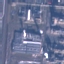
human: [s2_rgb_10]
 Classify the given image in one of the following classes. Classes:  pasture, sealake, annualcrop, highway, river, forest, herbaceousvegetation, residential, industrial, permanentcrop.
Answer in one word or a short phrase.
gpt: Industrial